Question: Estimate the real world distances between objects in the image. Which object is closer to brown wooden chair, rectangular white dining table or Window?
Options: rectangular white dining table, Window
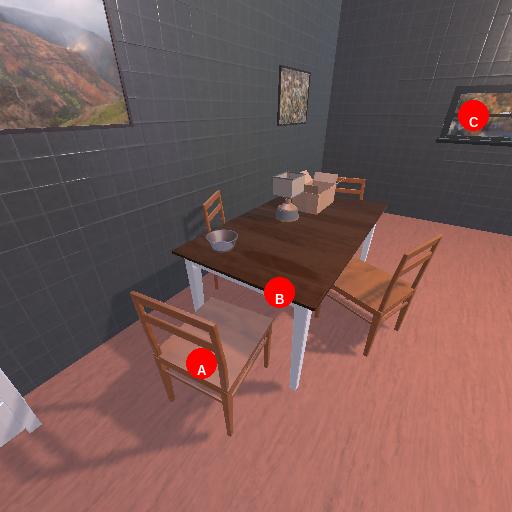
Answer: rectangular white dining table